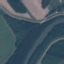
Land use / land cover class: River